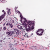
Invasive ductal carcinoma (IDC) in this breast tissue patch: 0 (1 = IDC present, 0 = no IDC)